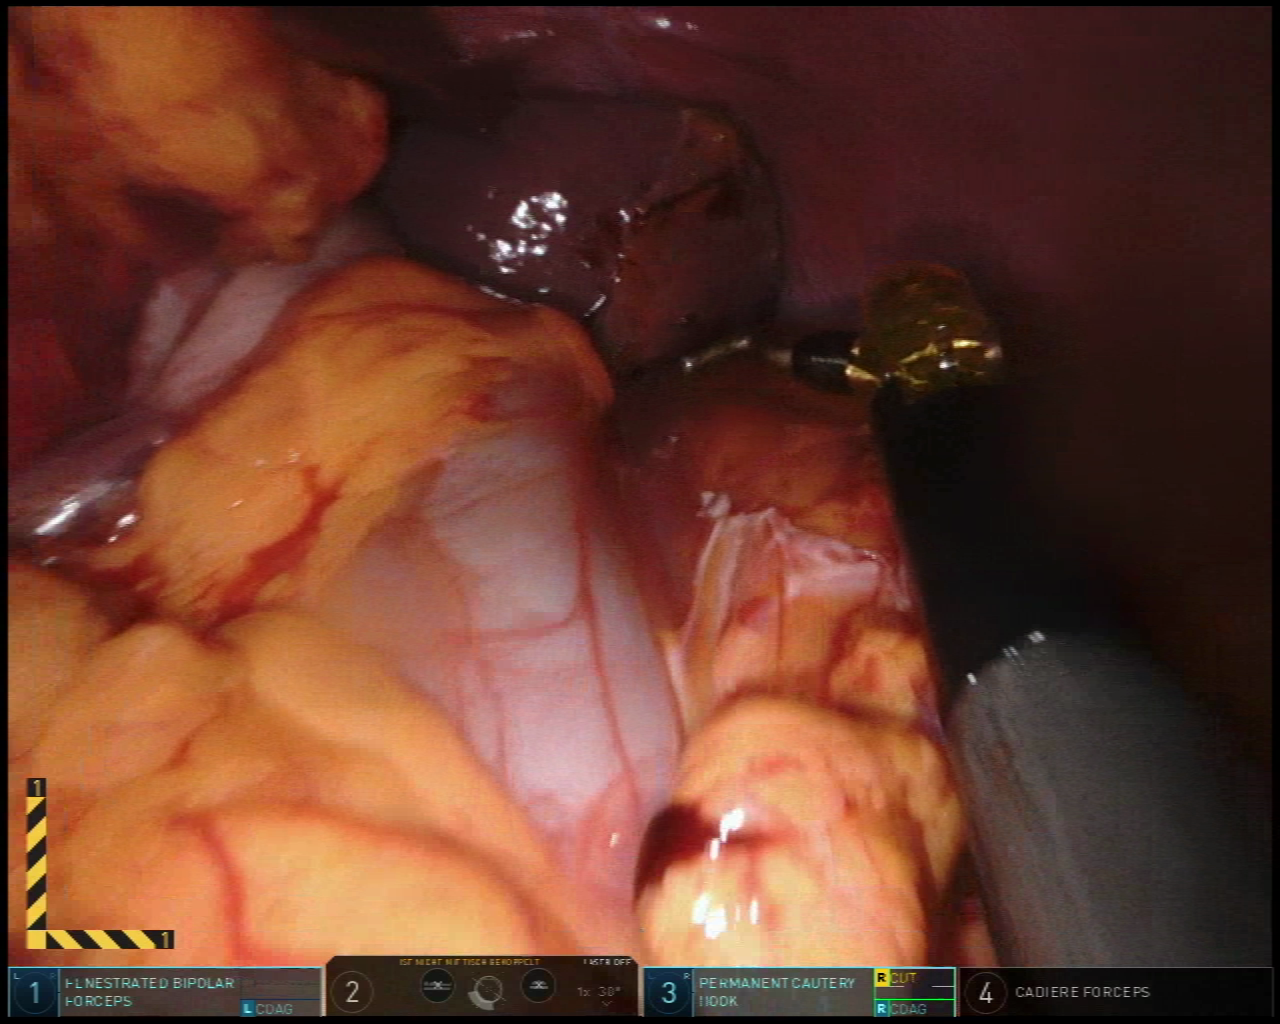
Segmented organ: abdominal_wall
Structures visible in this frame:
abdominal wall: yes
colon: yes
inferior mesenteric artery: no
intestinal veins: no
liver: yes
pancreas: no
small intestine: no
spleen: yes
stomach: yes
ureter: no
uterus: no
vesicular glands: no